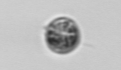
Label: Dinophyceae